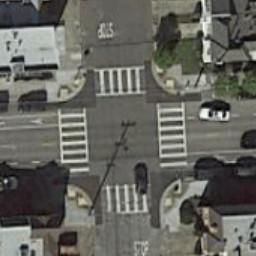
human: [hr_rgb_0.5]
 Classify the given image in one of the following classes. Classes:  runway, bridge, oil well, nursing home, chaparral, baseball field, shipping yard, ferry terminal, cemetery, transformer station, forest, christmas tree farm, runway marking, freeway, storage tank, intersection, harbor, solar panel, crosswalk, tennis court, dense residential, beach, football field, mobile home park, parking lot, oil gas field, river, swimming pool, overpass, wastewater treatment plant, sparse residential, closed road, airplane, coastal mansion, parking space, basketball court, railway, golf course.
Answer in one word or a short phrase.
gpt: crosswalk